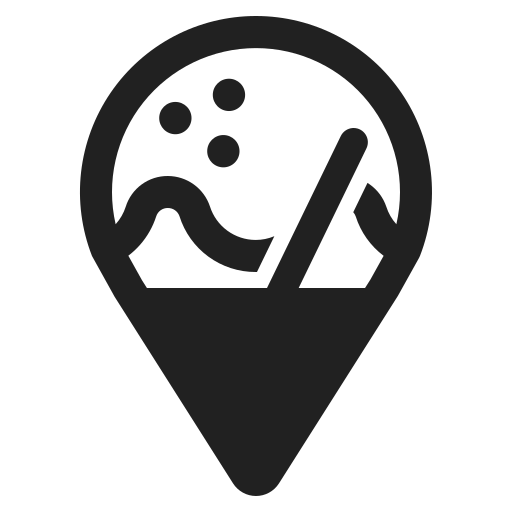
shaved ice high contrast